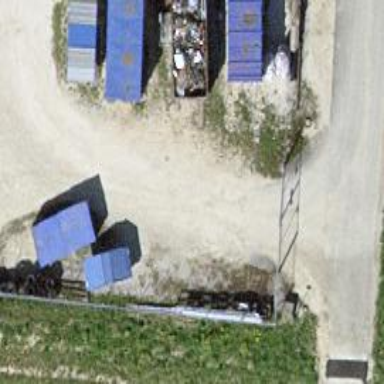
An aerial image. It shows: Waste disposal facility.